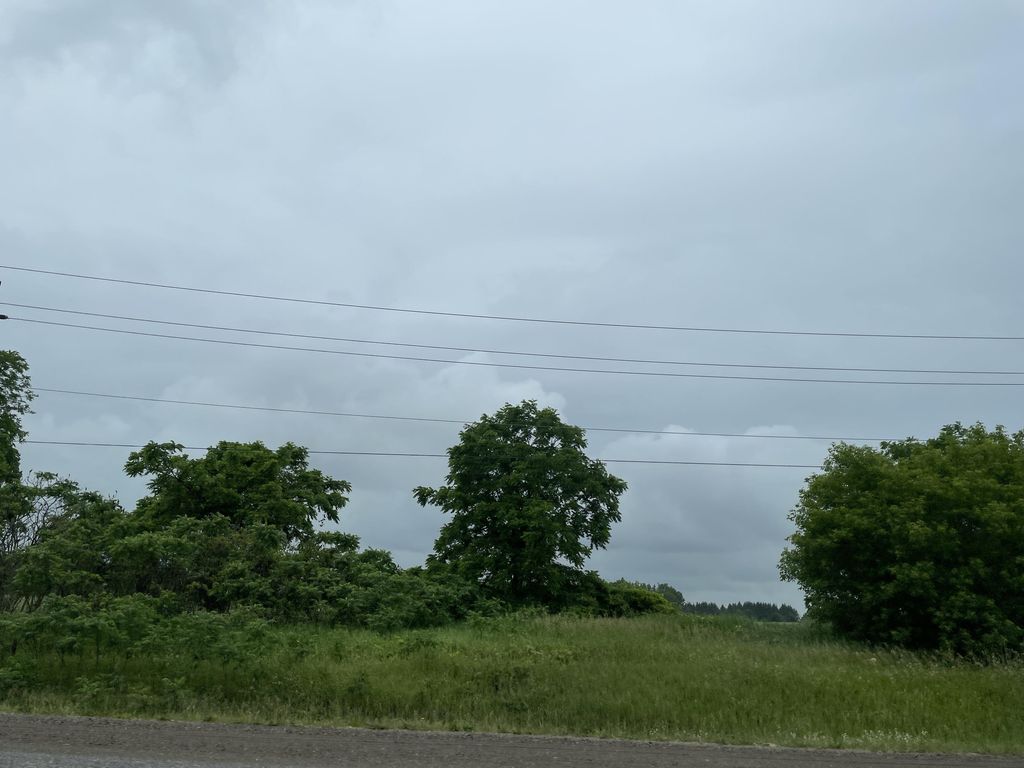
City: kitchener-waterloo